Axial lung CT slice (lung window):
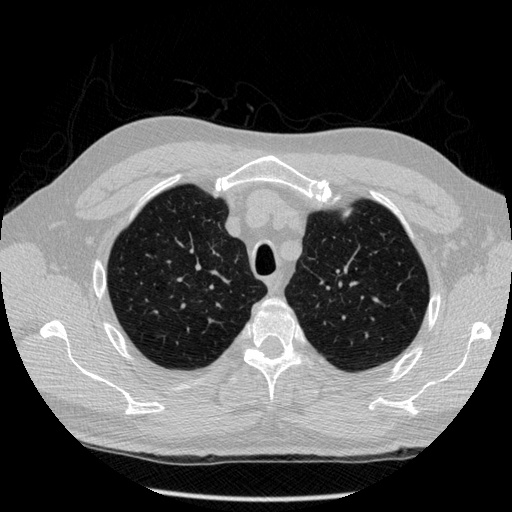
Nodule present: no